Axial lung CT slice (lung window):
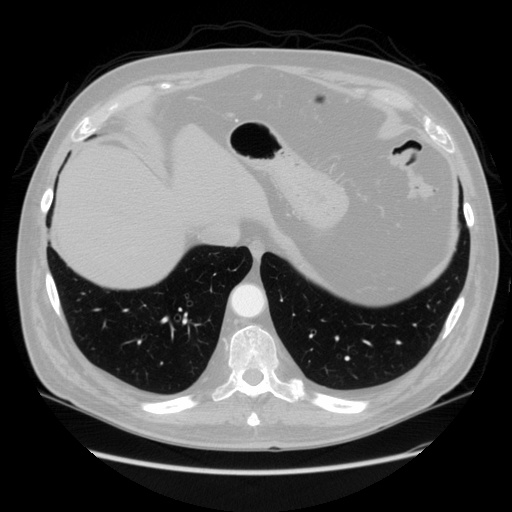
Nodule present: no